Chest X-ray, AP view. Patient: 33 years old, sex M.
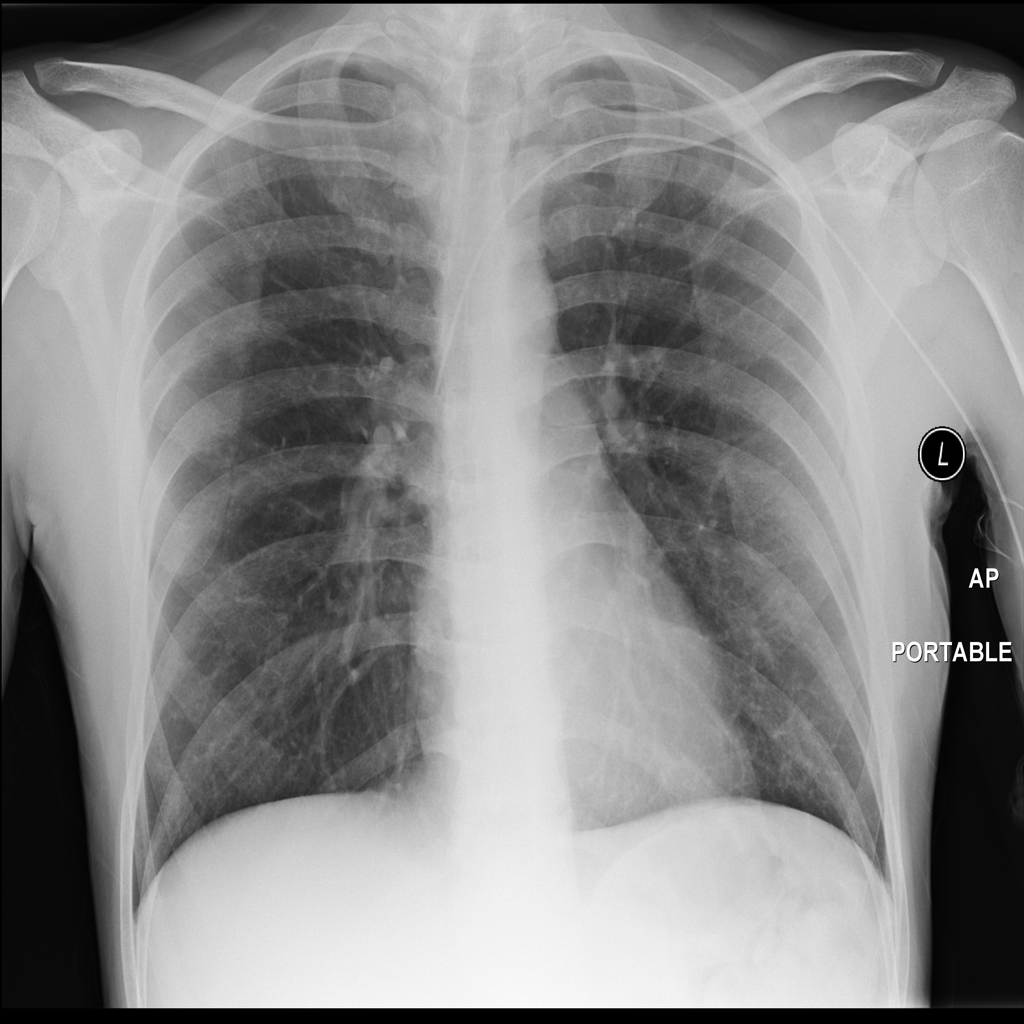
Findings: No Finding